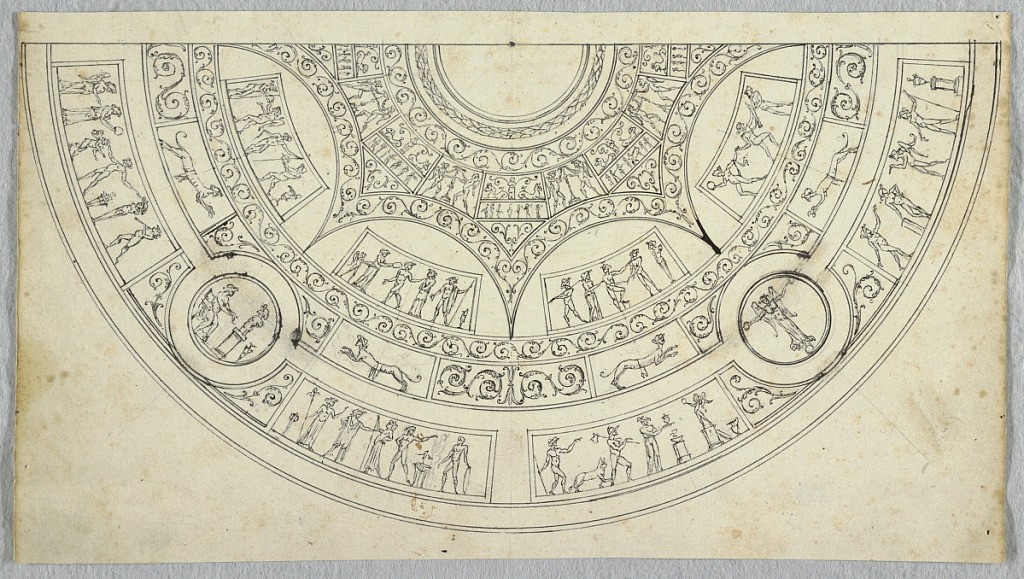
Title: Project for a Ceiling
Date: ca. 1800
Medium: Graphite, pen and ink on paper
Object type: Drawing
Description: Portion of a ceiling, showing a hemisphere divided into bands of ornament. Outer band shows figural friezes. Above this, panels with arabesques and sphinxes. Two medallions, the right one showing a standing figure.